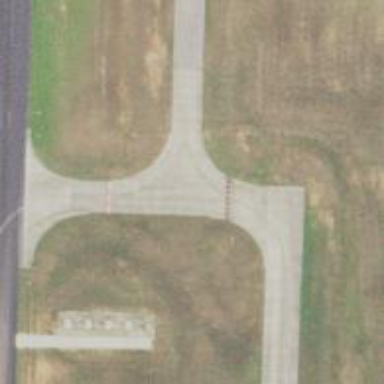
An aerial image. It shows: Image of taxiway at airport.